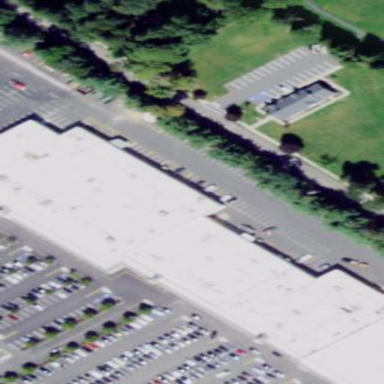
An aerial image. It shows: Department store building.